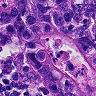
Metastatic tissue present: yes